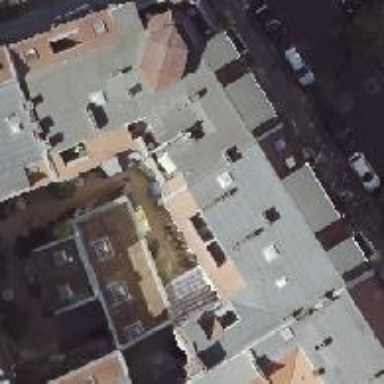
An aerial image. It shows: Building consisting of apartments.